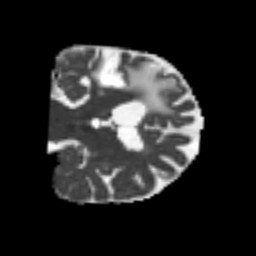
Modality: MD
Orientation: coronal
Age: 52
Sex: male
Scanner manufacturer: siemens
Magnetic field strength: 3 T
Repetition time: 4.999 s
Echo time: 0.07946 s